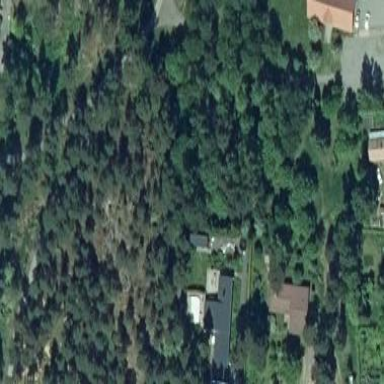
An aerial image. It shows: Park within forest area.